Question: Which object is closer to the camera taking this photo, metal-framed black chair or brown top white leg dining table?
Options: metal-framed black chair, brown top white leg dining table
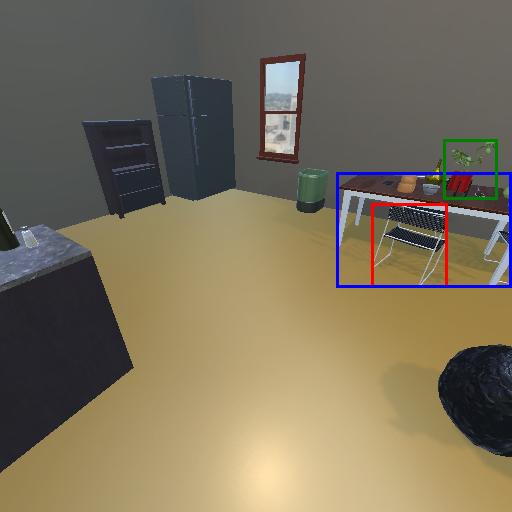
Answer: metal-framed black chair